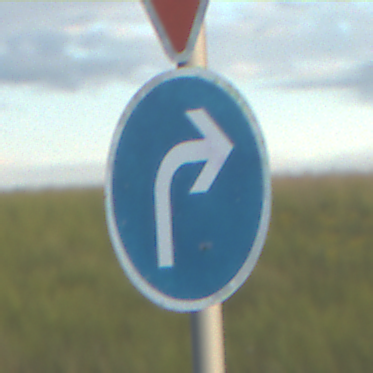
Verkehrszeichen: VorgeschriebeneFahrtrichtungRechts
Zusatzzeichen oben: VorfahrtGewaehren
Umgebung: Outdoor, RoadRail
Tageszeit: SunriseSunset
Wetter: PartlyCloudy
Licht: Natural
Jahreszeit: NotSpecified
Kontrast: MediumContrast